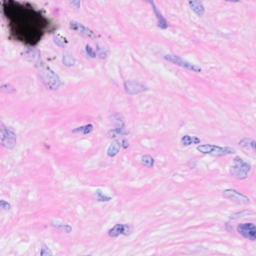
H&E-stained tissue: Breast